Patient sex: M
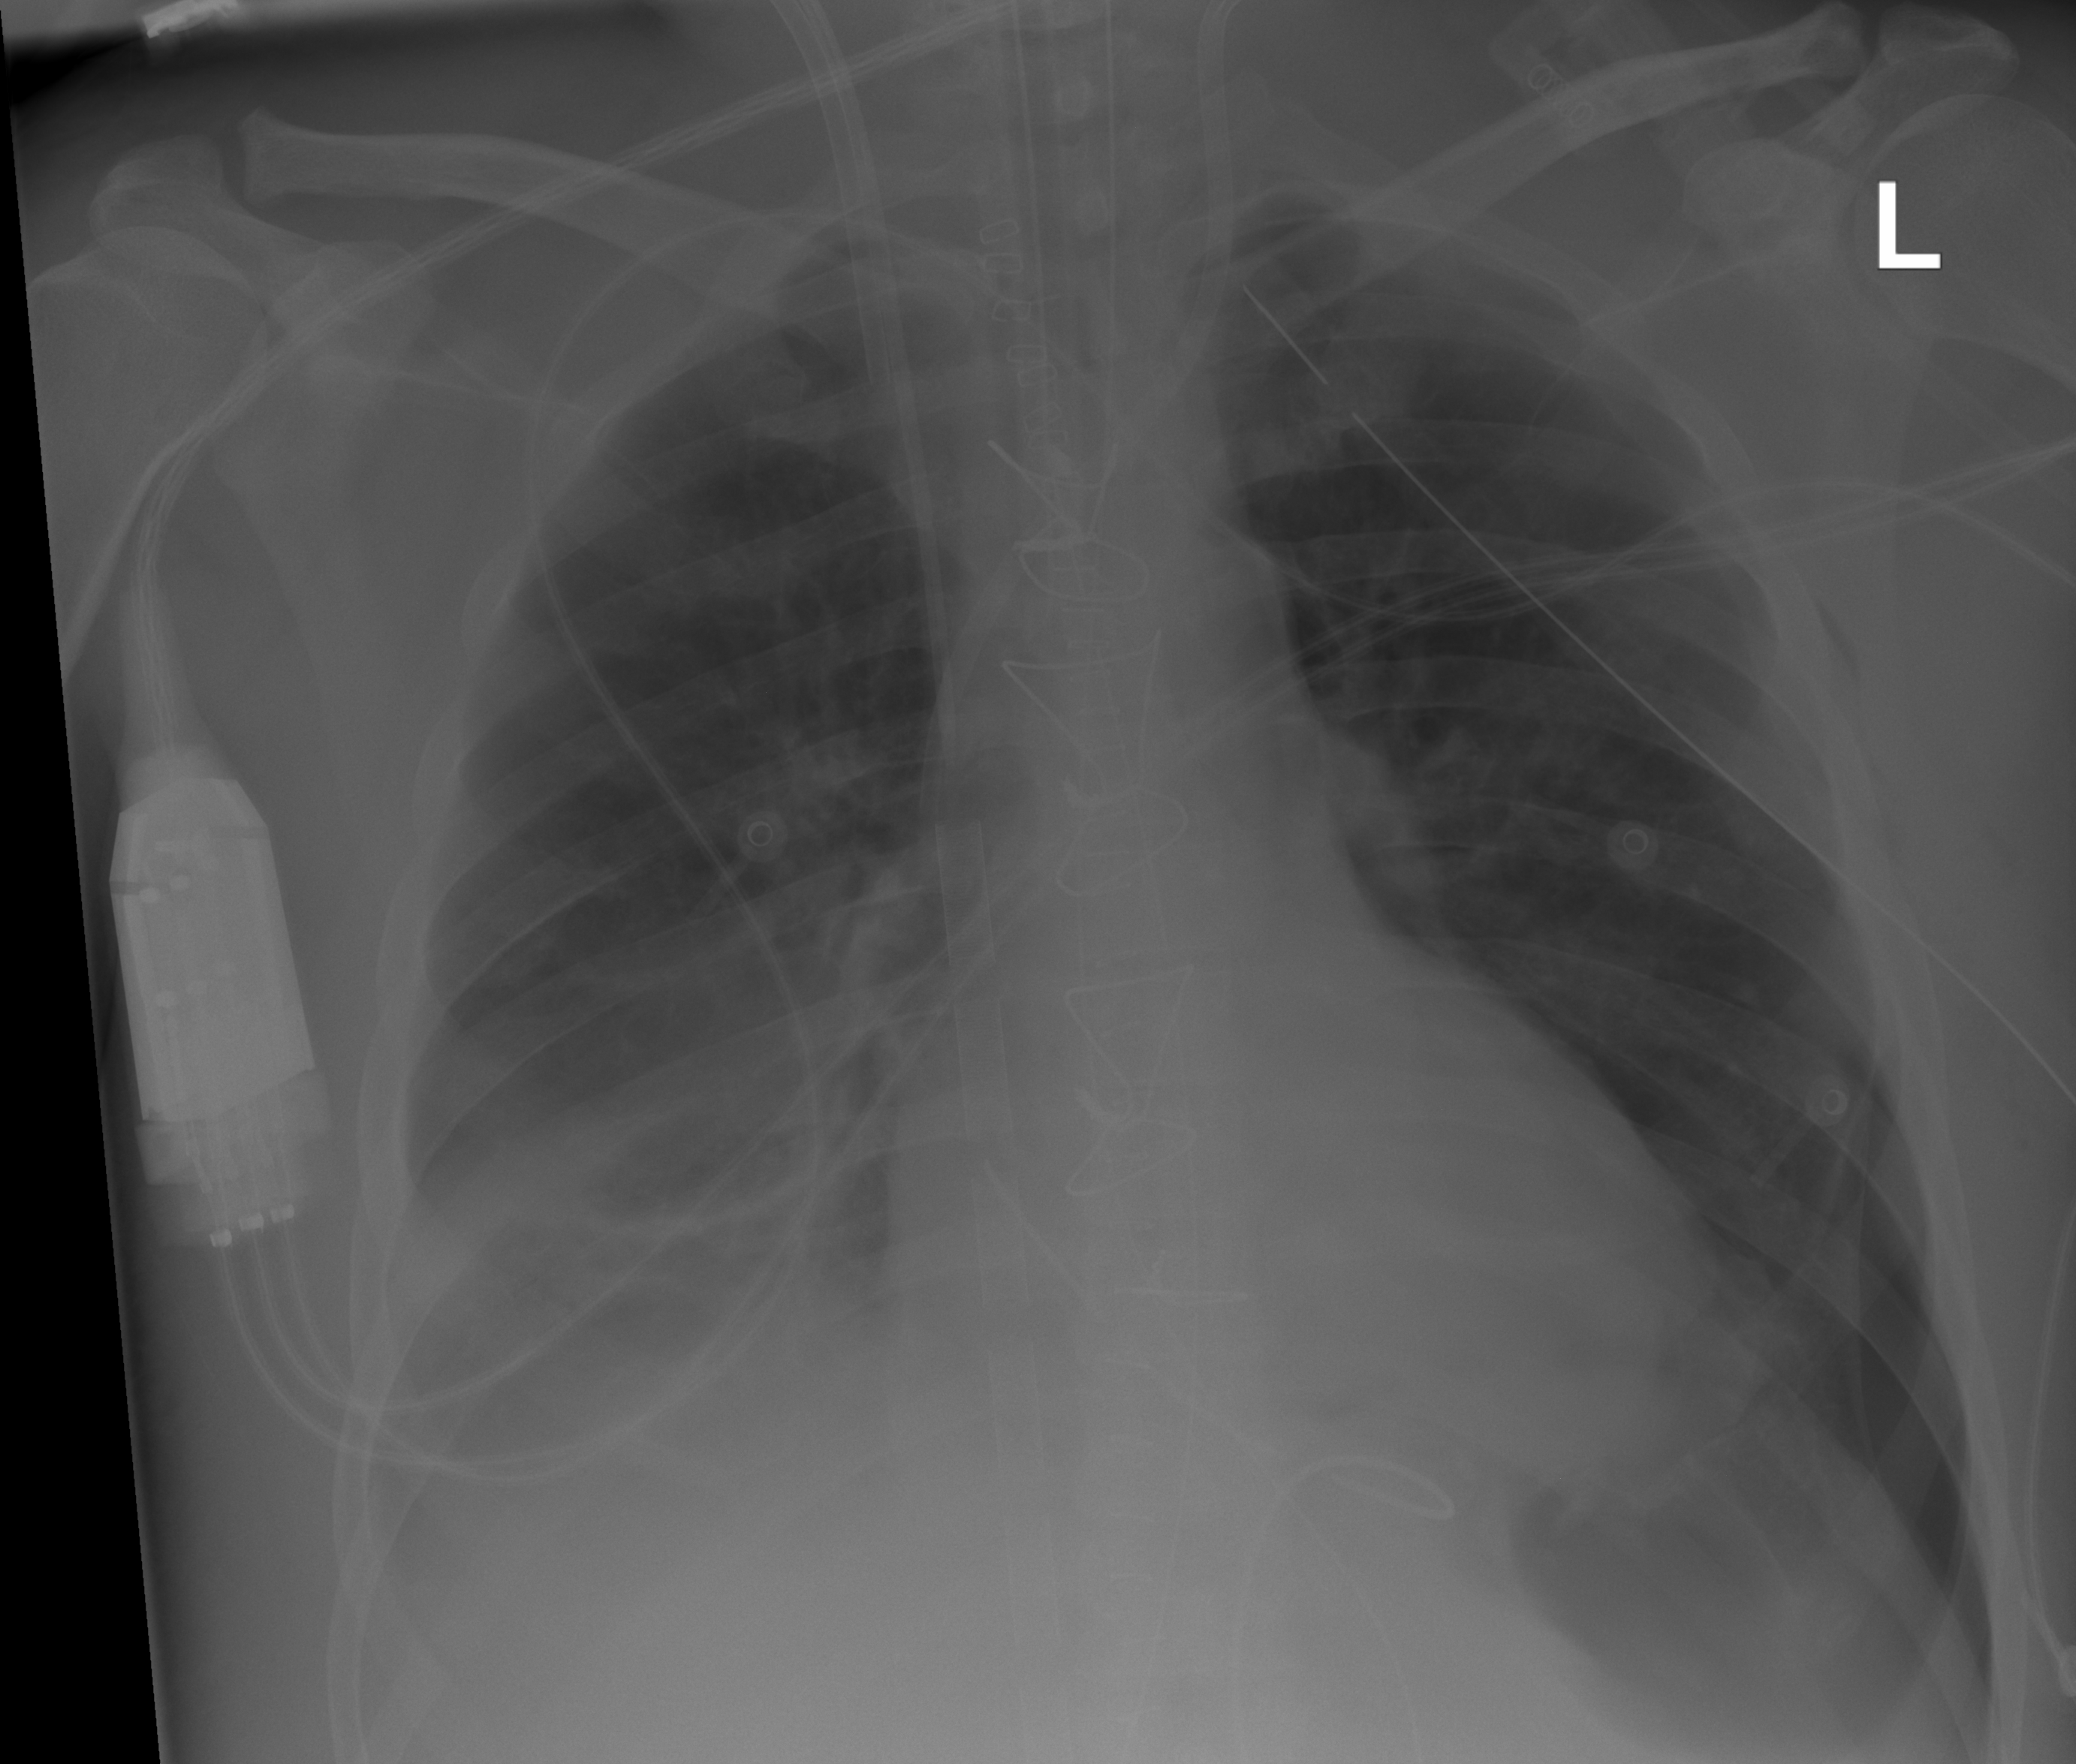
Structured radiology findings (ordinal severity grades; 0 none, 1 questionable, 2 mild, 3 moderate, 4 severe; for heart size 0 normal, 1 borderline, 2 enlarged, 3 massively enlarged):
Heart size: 0
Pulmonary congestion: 0
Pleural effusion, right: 2
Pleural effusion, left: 0
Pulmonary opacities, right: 0
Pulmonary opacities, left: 0
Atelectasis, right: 0
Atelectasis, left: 2